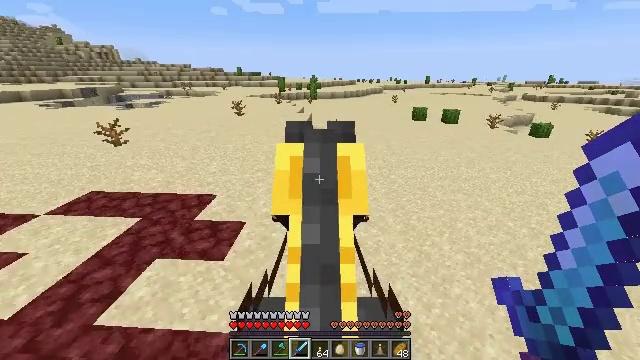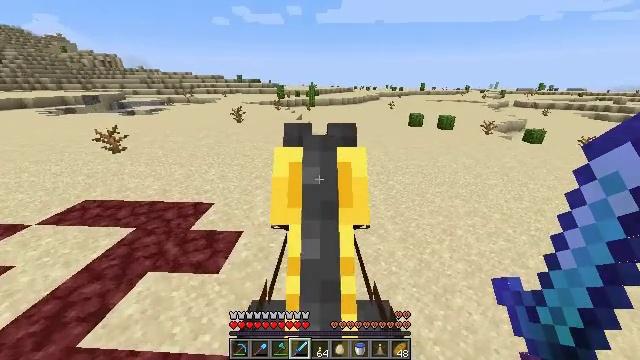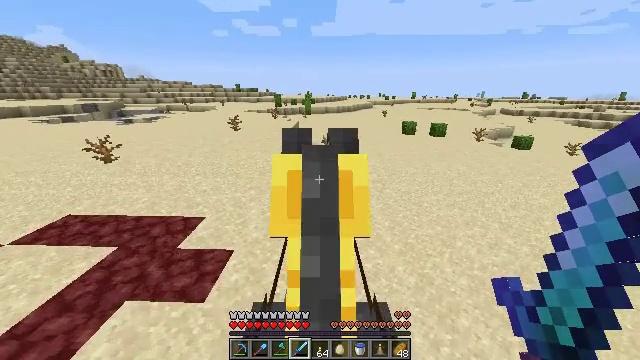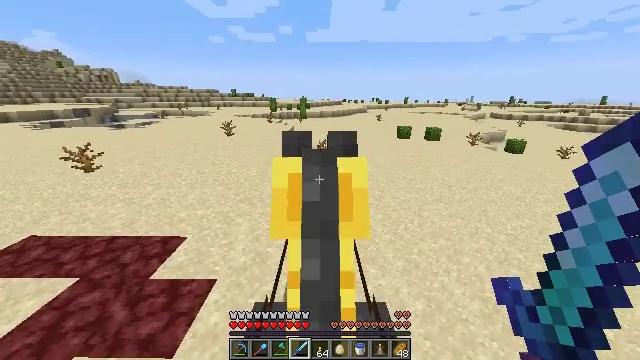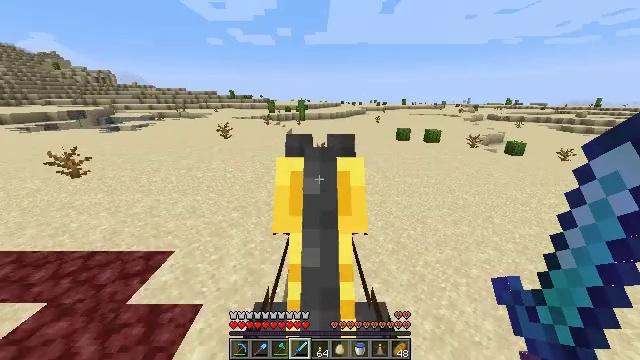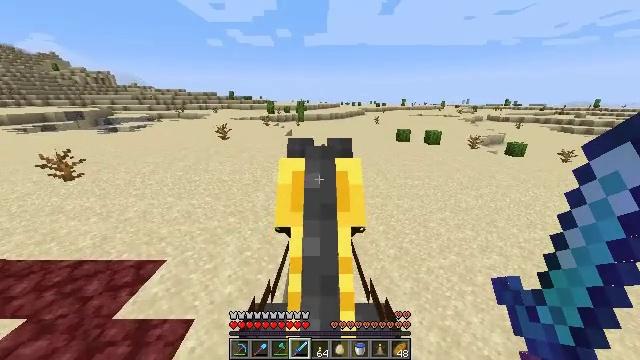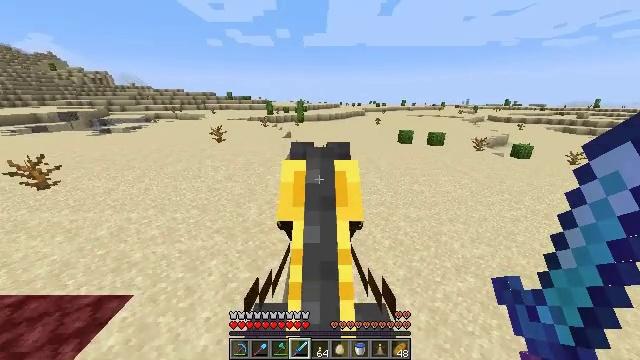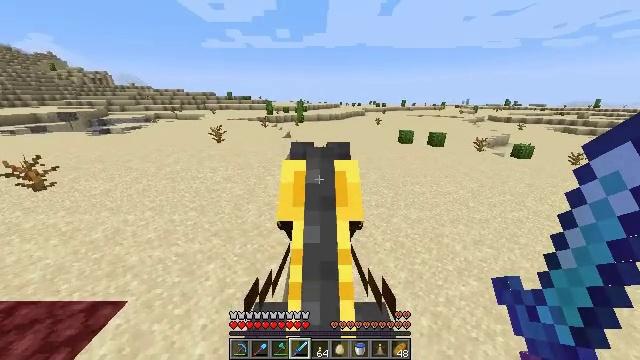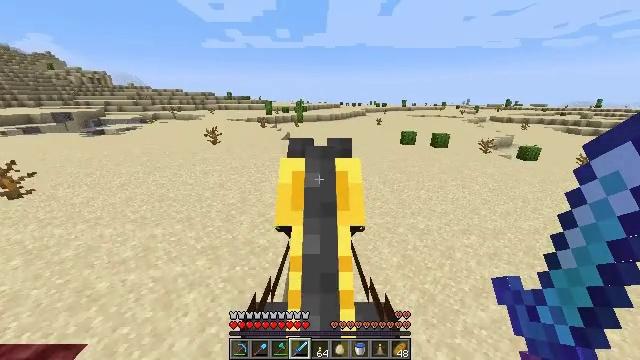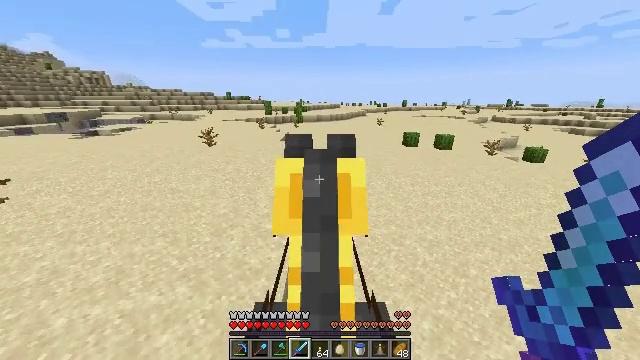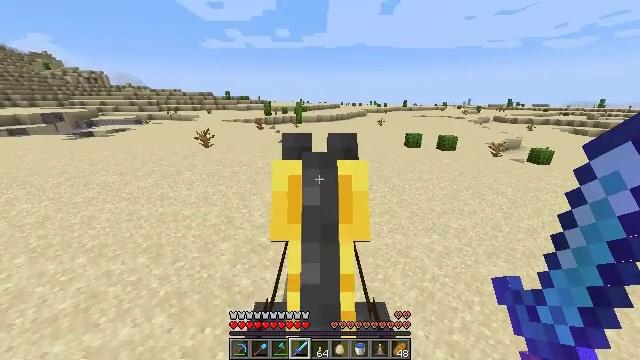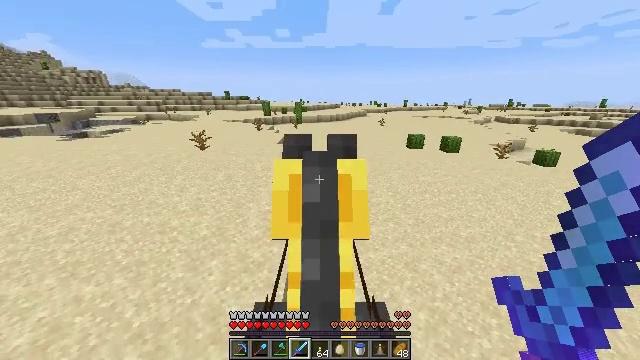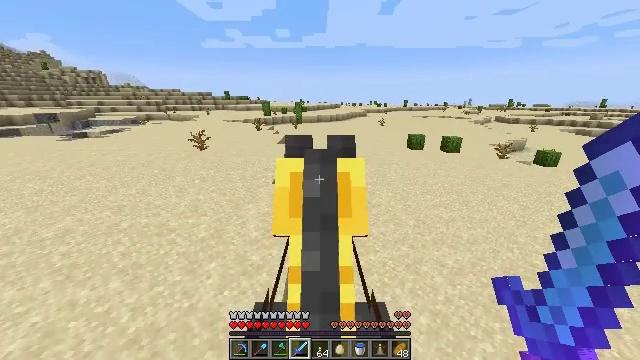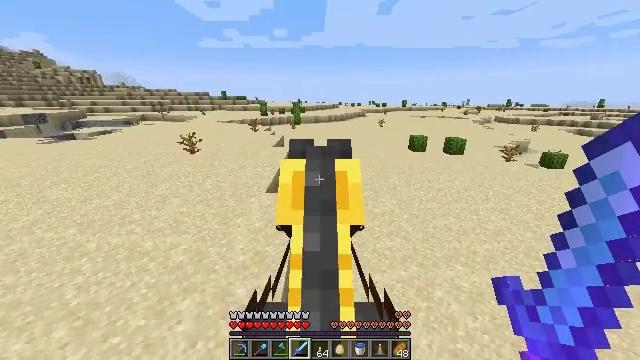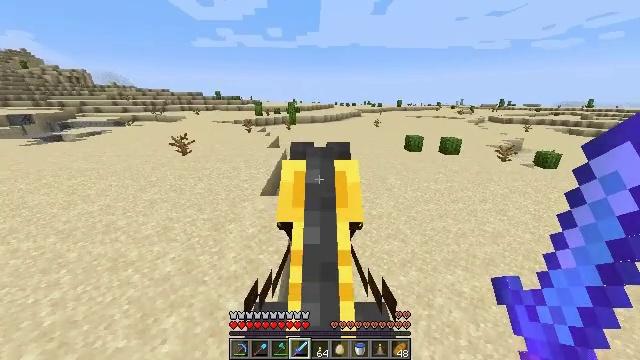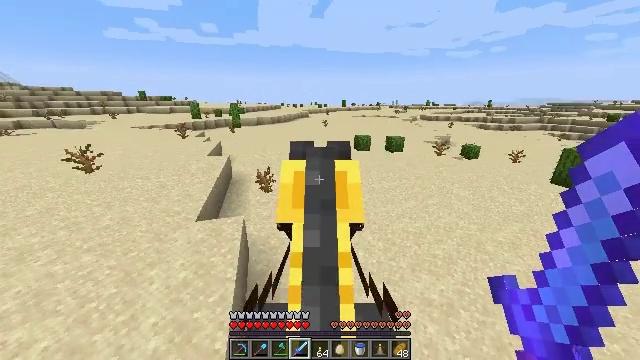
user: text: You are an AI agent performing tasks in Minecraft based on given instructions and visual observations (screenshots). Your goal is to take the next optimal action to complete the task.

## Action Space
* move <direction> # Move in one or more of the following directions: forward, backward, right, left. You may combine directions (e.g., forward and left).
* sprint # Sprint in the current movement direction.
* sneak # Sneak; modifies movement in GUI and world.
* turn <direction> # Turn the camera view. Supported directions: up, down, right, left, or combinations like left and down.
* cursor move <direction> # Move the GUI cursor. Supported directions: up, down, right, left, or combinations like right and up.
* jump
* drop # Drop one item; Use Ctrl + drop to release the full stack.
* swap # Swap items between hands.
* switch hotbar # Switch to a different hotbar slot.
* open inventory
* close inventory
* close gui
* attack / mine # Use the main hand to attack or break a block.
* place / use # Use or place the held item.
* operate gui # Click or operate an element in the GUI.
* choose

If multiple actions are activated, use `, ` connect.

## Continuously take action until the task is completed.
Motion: motion action
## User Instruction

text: Attack the sandstone to break it.
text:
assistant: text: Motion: move forward, sprint, turn up
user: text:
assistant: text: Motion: move forward, sprint, turn right and up
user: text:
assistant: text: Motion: move forward, sprint
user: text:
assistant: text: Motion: move forward, sprint
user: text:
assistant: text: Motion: move forward, sprint
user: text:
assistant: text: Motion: move forward, sprint
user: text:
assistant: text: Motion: move forward, sprint
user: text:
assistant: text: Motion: move forward, sprint
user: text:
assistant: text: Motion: move forward, sprint
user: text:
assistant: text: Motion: move forward, sprint
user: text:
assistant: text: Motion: move forward, sprint
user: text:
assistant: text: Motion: move forward, sprint
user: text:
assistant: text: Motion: move forward, sprint
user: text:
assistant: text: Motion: move forward, sprint, turn right
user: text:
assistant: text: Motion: move forward and move left, sprint, turn right
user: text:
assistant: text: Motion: move forward and move left, sprint, turn right
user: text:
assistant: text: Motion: move forward and move left, sprint, turn right
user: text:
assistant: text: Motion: move forward and move left, sprint
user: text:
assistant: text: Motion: move forward and move left, sprint
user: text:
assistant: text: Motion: move forward and move left, sprint
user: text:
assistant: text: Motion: move forward and move left, sprint
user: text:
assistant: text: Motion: move forward and move left, sprint
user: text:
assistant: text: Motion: move forward and move left, sprint
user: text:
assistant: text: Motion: move forward and move left, sprint
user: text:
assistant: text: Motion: move forward and move left, sprint
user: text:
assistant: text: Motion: move forward and move left, sprint, turn right
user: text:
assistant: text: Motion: move forward and move left, sprint, turn right
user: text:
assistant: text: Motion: move forward and move left, sprint, turn right
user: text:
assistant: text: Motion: move forward and move left, sprint, turn right
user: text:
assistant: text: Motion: move forward and move left, sprint, turn right